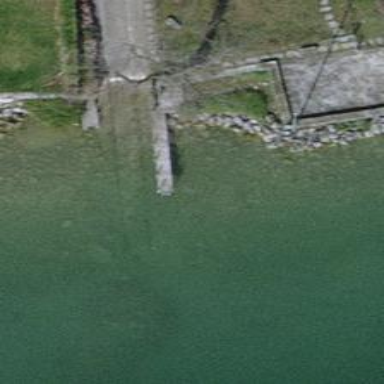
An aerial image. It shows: Man-made pier.